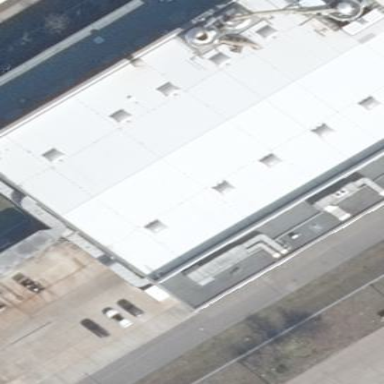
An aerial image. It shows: Industrial building with flat grey roof and white exterior.